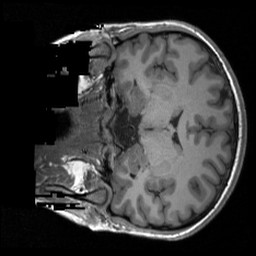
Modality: T1w
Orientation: coronal
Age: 33
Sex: female
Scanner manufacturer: siemens
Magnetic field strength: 3 T
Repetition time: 1.9 s
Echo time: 0.00232 s